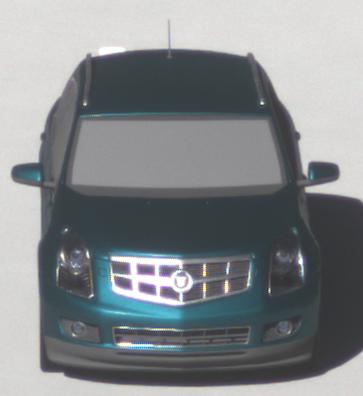
Make: Cadillac
Model: SRX 3.0 V6
Detailed model: SRX (II)
Model produced from: 2010/12
Model produced until: 2012/01
Doors: 5
Color: blue
Road condition: dry road
Daytime: morning or afternoon
Contrast: high contrast